Question: I am using ARC'in my application, for encoding the string i am using'calloc' while i am running the app in profile it shows an memory leak at calloc.

whether 'ARC' will release 'calloc' or not?
if no, why it is not releasing and how to release 'calloc'?
Thanks,
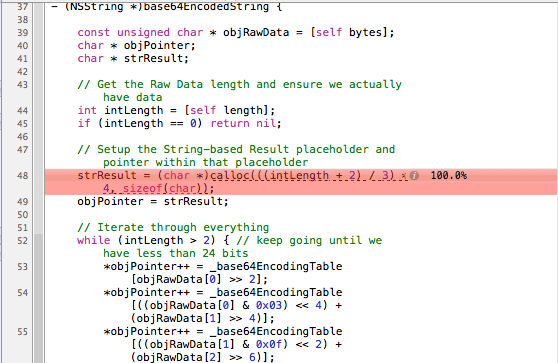
Answer: Unfortunately ARC manages memory only for objective-c objects, so in your case you have to handle memory management yourself.
To "release" calloced memory you need to call 'free' on it when it is no longer used:
'''
free(strResult);
'''